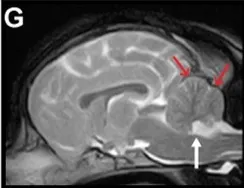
Magnetic resonance T2-weighted images of Cases 1-3. Mid-sagittal.
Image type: radiology (mri)